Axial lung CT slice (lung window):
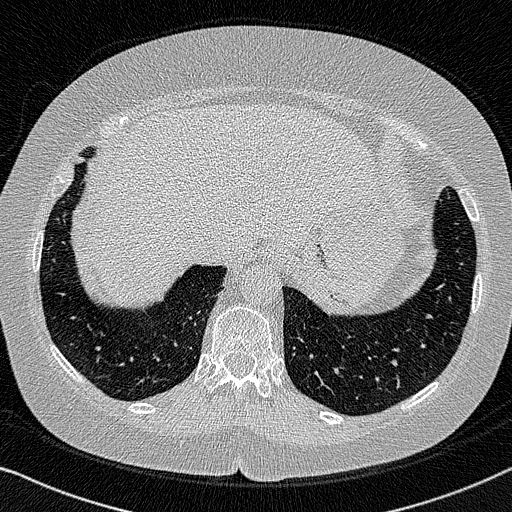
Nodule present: no